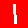
Digit: 1